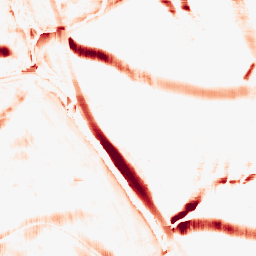
Category: morphological
Decomposition family: morphological_rect
Decomposition parameters: operation: opening
width: 20
height: 20
Upsampling method: quintic
Upsampling parameters: scale: 8
Upsampling scale: 8